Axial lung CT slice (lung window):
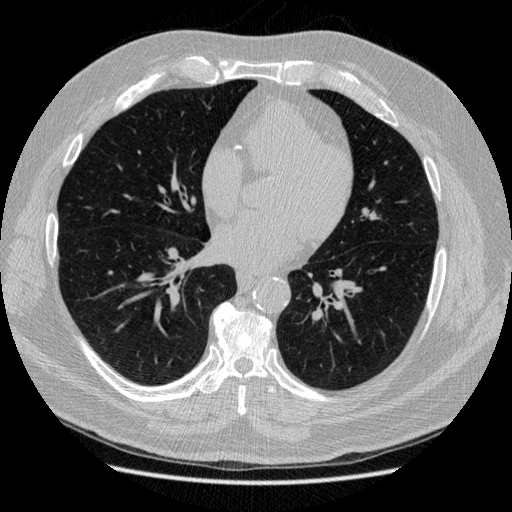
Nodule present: no